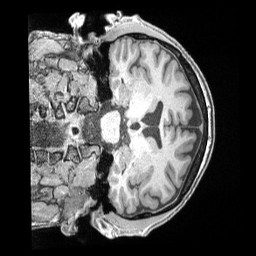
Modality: T1w
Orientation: coronal
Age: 37
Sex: male
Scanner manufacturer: siemens
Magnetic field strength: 3 T
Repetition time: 2 s
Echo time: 0.00211 s